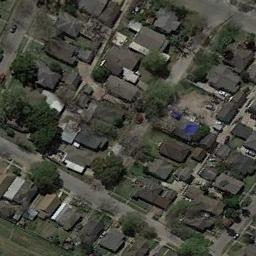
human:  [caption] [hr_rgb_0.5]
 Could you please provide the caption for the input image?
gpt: The dense residential is next to the road and some trees .

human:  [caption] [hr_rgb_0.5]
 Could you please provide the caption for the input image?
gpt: The distance between the houses is very small .

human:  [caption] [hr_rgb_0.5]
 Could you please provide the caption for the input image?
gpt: There are many roads and neatly arranged houses and trees in densely populated areas .

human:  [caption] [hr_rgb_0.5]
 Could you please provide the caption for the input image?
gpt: A dense residential area has lots of trees and houses arranged neatly .

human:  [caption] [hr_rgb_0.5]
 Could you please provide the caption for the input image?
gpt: There are many black houses and some green trees on a dense residential area .